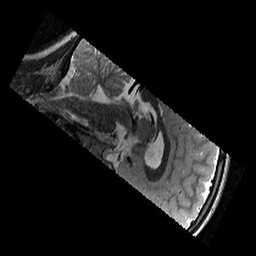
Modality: T2w
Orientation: sagittal
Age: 9
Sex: female
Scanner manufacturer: siemens
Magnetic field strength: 3 T
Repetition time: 9.23 s
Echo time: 0.067 s